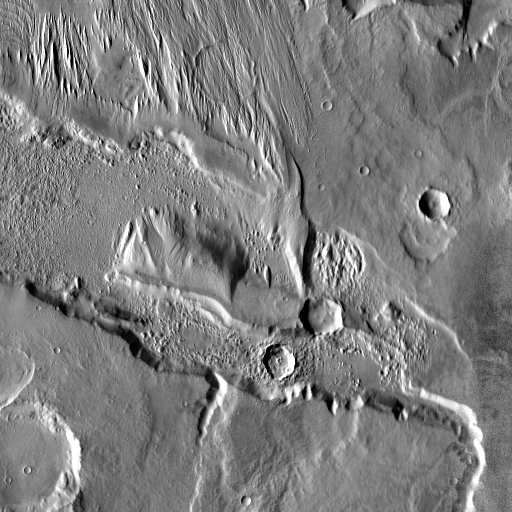
Crater classes present: Background, Other, Layered, Buried